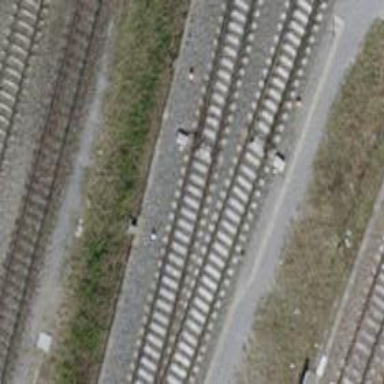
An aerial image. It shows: Railway siding with one electrified track and contact line.